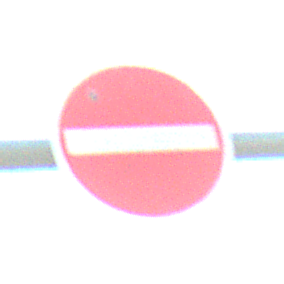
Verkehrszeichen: VerbotDerEinfahrt
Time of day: MorningAfternoon
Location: Outdoor (Suburban)
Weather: Clear
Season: NotSpecified
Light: Natural